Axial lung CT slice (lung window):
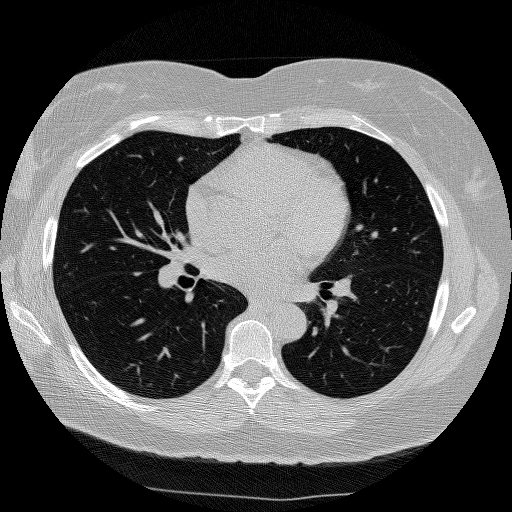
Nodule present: no